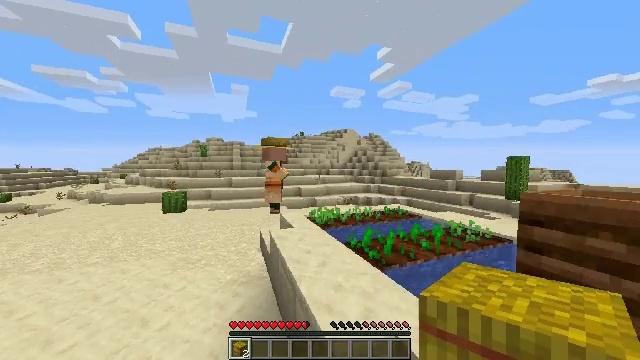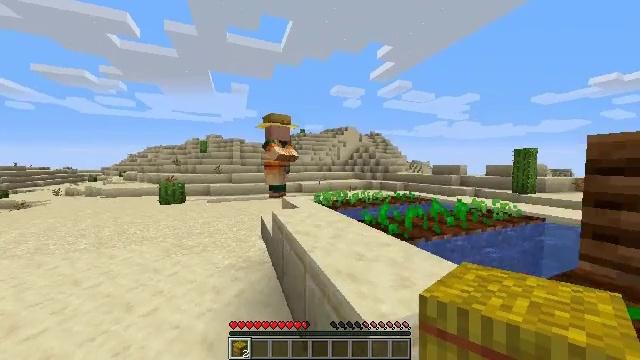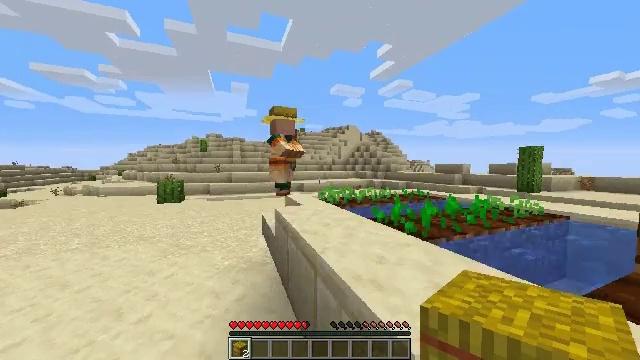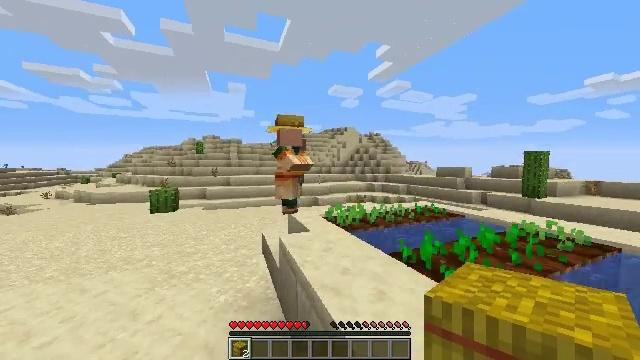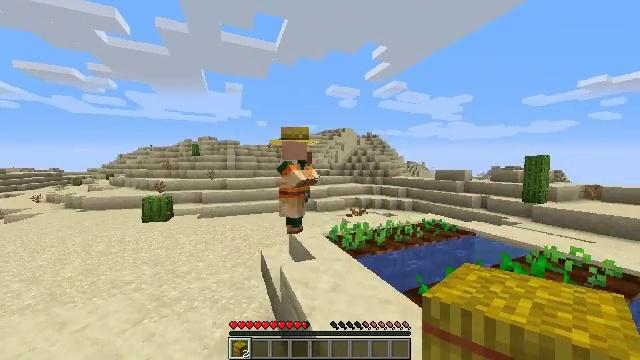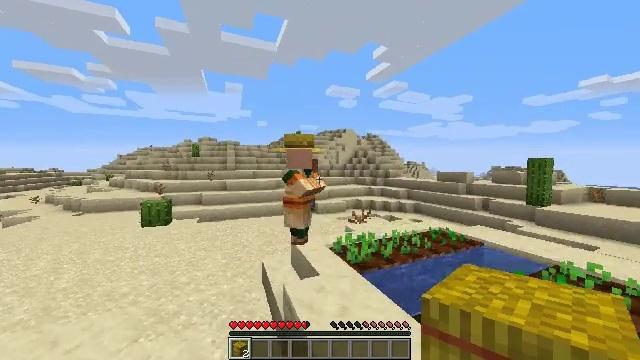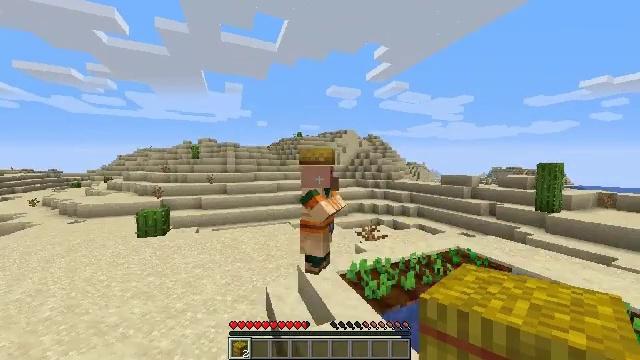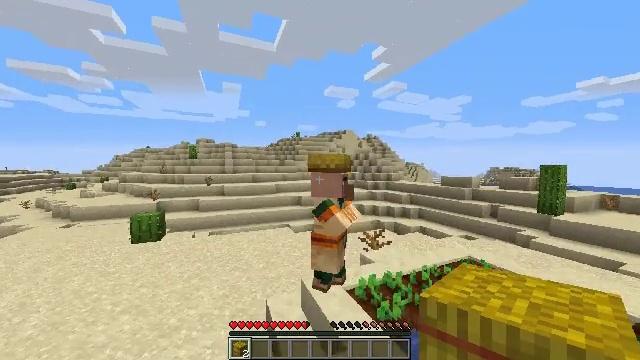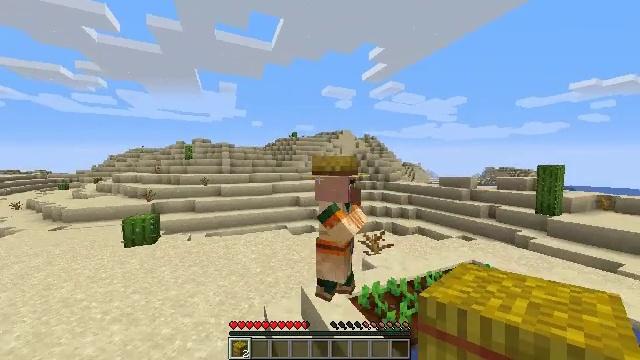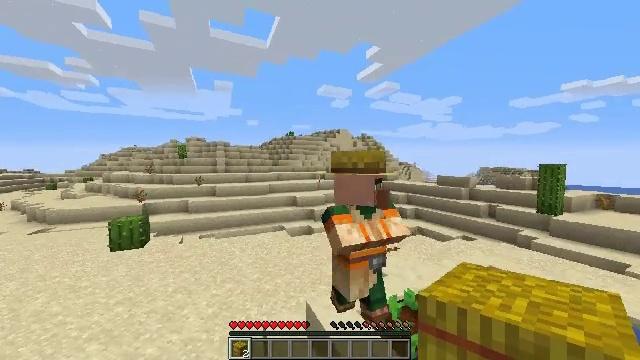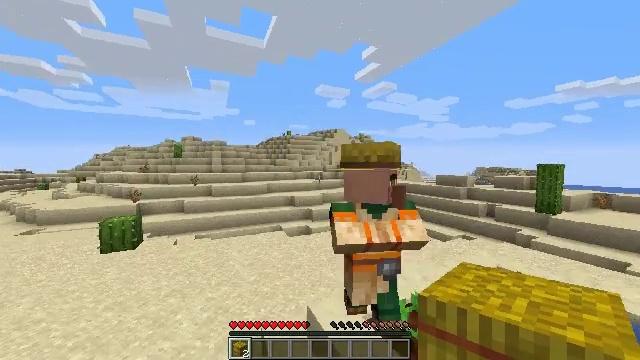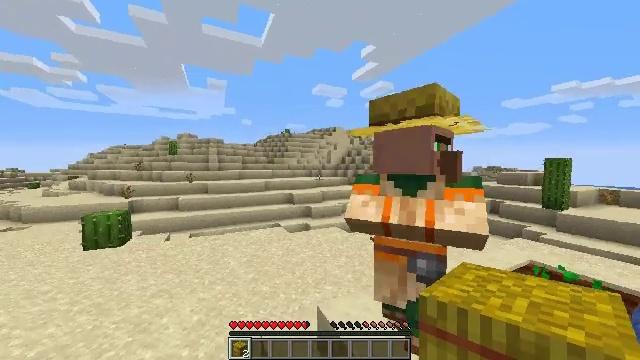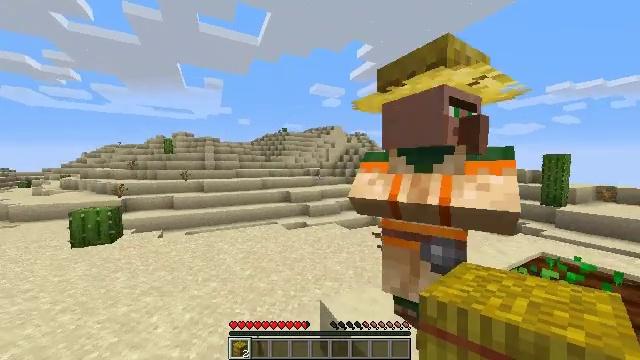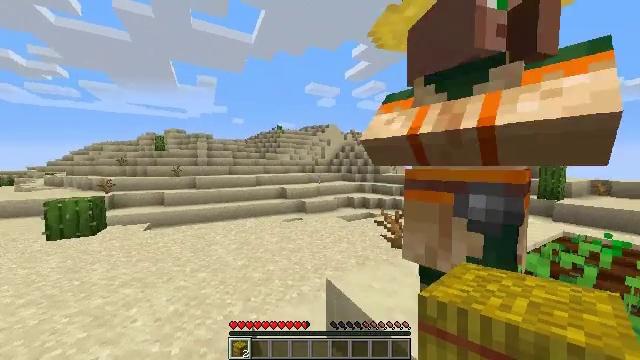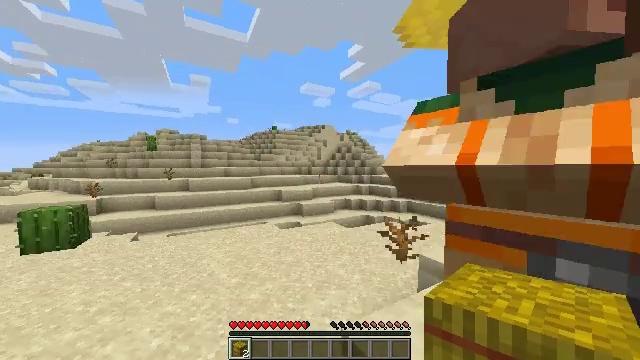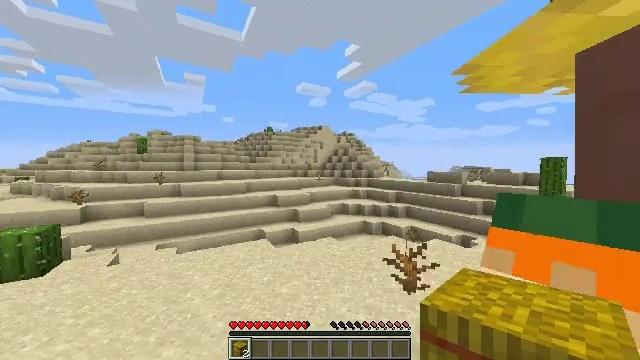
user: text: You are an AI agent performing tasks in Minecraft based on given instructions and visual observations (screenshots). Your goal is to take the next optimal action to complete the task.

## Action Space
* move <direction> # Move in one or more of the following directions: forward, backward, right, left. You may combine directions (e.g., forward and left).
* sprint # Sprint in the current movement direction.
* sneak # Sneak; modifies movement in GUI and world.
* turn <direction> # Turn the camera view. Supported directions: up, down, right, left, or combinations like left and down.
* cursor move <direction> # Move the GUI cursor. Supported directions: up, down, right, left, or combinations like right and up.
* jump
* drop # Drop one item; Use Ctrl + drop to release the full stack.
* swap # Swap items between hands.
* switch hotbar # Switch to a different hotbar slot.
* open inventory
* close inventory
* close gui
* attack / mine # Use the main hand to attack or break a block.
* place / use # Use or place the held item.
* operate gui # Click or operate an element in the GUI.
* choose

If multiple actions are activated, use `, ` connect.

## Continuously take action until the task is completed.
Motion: motion action
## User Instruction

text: Remove a hay block from the inventory.
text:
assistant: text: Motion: move forward and move left, sprint, jump
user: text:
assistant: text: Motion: move forward and move left, sprint, jump
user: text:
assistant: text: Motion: move forward and move left, sprint, jump
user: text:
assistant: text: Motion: move forward and move left, sprint, jump
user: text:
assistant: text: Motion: move forward and move left, sprint, jump
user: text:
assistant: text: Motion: move forward, sprint, jump
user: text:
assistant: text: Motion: move forward, sprint, jump
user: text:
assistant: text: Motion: move forward, sprint, jump
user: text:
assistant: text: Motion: move forward, sprint, turn right, jump
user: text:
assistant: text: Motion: move forward, sprint, jump
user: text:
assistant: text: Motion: move forward, sprint, jump
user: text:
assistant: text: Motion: move forward, sprint, jump
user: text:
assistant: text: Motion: move forward, sprint, turn right, jump
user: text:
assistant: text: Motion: move forward, sprint, turn right, jump
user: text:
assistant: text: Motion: move forward, sprint, turn right, jump
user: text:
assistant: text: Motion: move forward, sprint, turn right, jump
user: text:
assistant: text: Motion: move forward, sprint, turn right, jump
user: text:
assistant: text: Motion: move forward, sprint, turn right, jump
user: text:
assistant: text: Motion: move forward, sprint, turn right and down, jump
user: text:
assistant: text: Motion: move forward, sprint, turn right and down, jump
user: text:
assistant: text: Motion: move forward, sprint, turn right and down, jump
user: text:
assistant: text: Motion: move forward, sprint, turn right, jump
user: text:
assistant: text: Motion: move forward, sprint, turn right and down, jump
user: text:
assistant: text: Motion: move forward, sprint, turn right and down, jump
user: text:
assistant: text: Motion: move forward, sprint, turn right and down, jump
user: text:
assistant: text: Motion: move forward, sprint, turn right and down, jump
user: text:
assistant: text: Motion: move forward, sprint, turn right and down, jump
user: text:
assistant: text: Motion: move forward, sprint, turn left and up, jump
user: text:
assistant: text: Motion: move forward, sprint, jump
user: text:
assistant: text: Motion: move forward, sprint, jump